Interaction volume radius: 5 \u00c5
Interaction volume height: 45 \u00c5
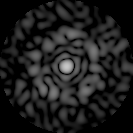
Disorder parameter: 0.8661